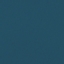
Land use / land cover: SeaLake